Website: ulta-beauty
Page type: delivery-shipping
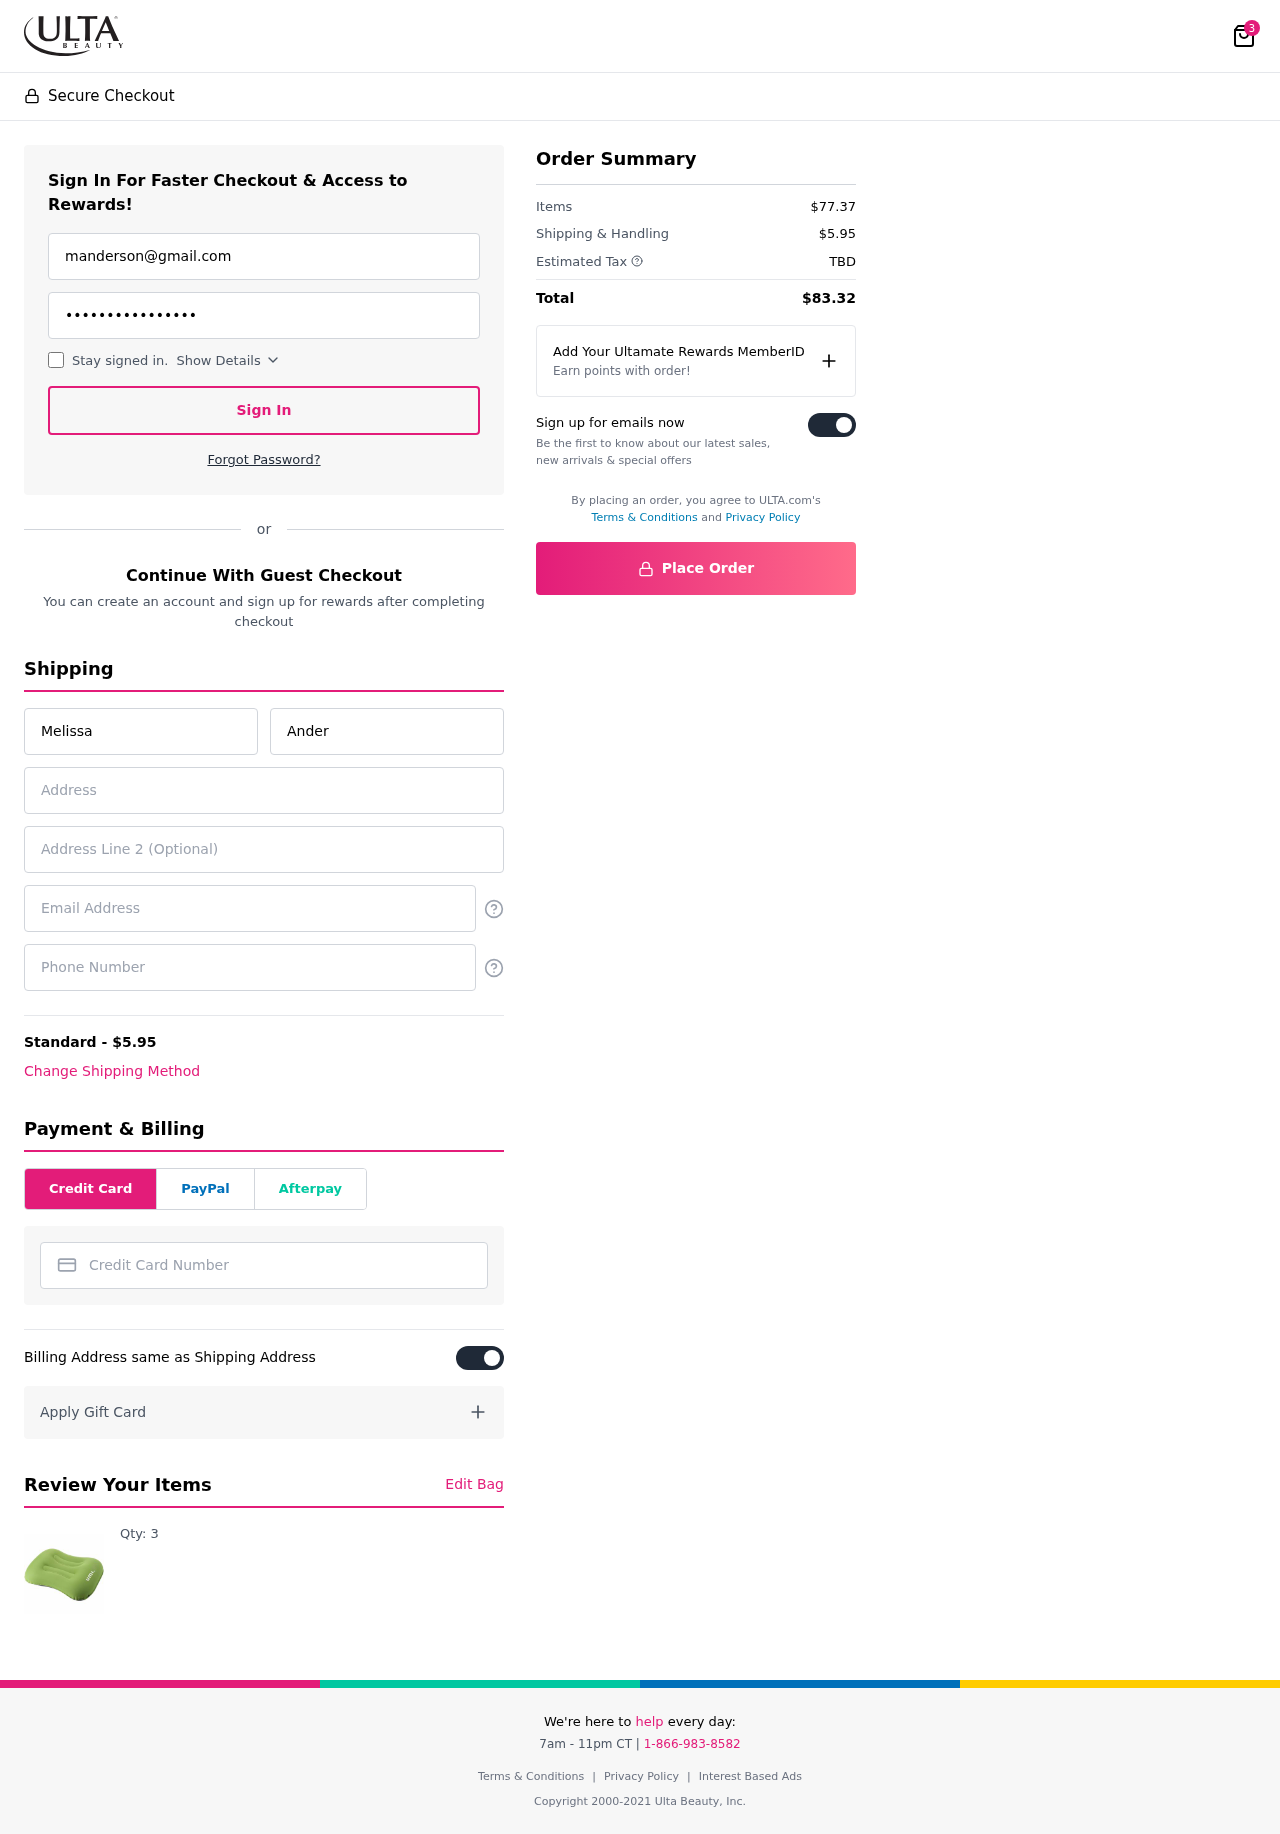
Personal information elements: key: PII_CARD_NUMBER
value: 3409 8444 1400 243
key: PII_EMAIL
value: manderson@gmail.com
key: PII_EMAIL2
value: manderson@gmail.com
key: PII_FIRSTNAME
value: Melissa
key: PII_LASTNAME
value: Anderson
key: PII_PHONE
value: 2762142687
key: PII_STREET
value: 81315 Jennifer Prairie Suite 221
Product elements: key: PRODUCT1_QUANTITY
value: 3
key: PRODUCT1
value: Qty: 3
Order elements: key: ORDER_NUM_ITEMS
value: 3
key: ORDER_SHIPPING_COST
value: $5.95
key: ORDER_SUBTOTAL
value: $77.37
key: ORDER_TAX
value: TBD
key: ORDER_TOTAL
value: $83.32